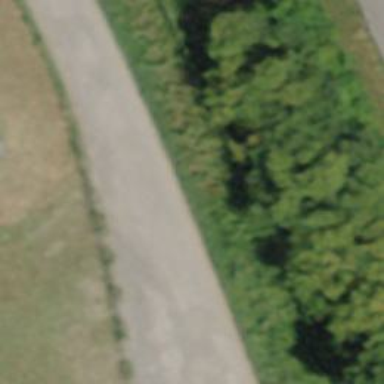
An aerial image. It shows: Service road with unpaved surface.